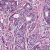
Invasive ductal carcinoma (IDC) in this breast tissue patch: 1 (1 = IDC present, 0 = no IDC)